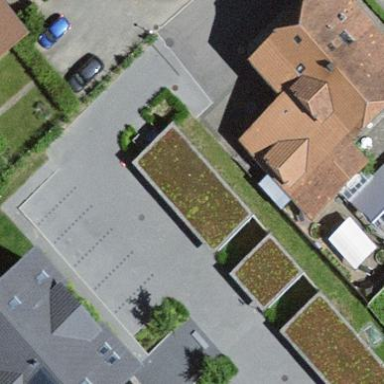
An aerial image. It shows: View of roof of building.